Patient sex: M
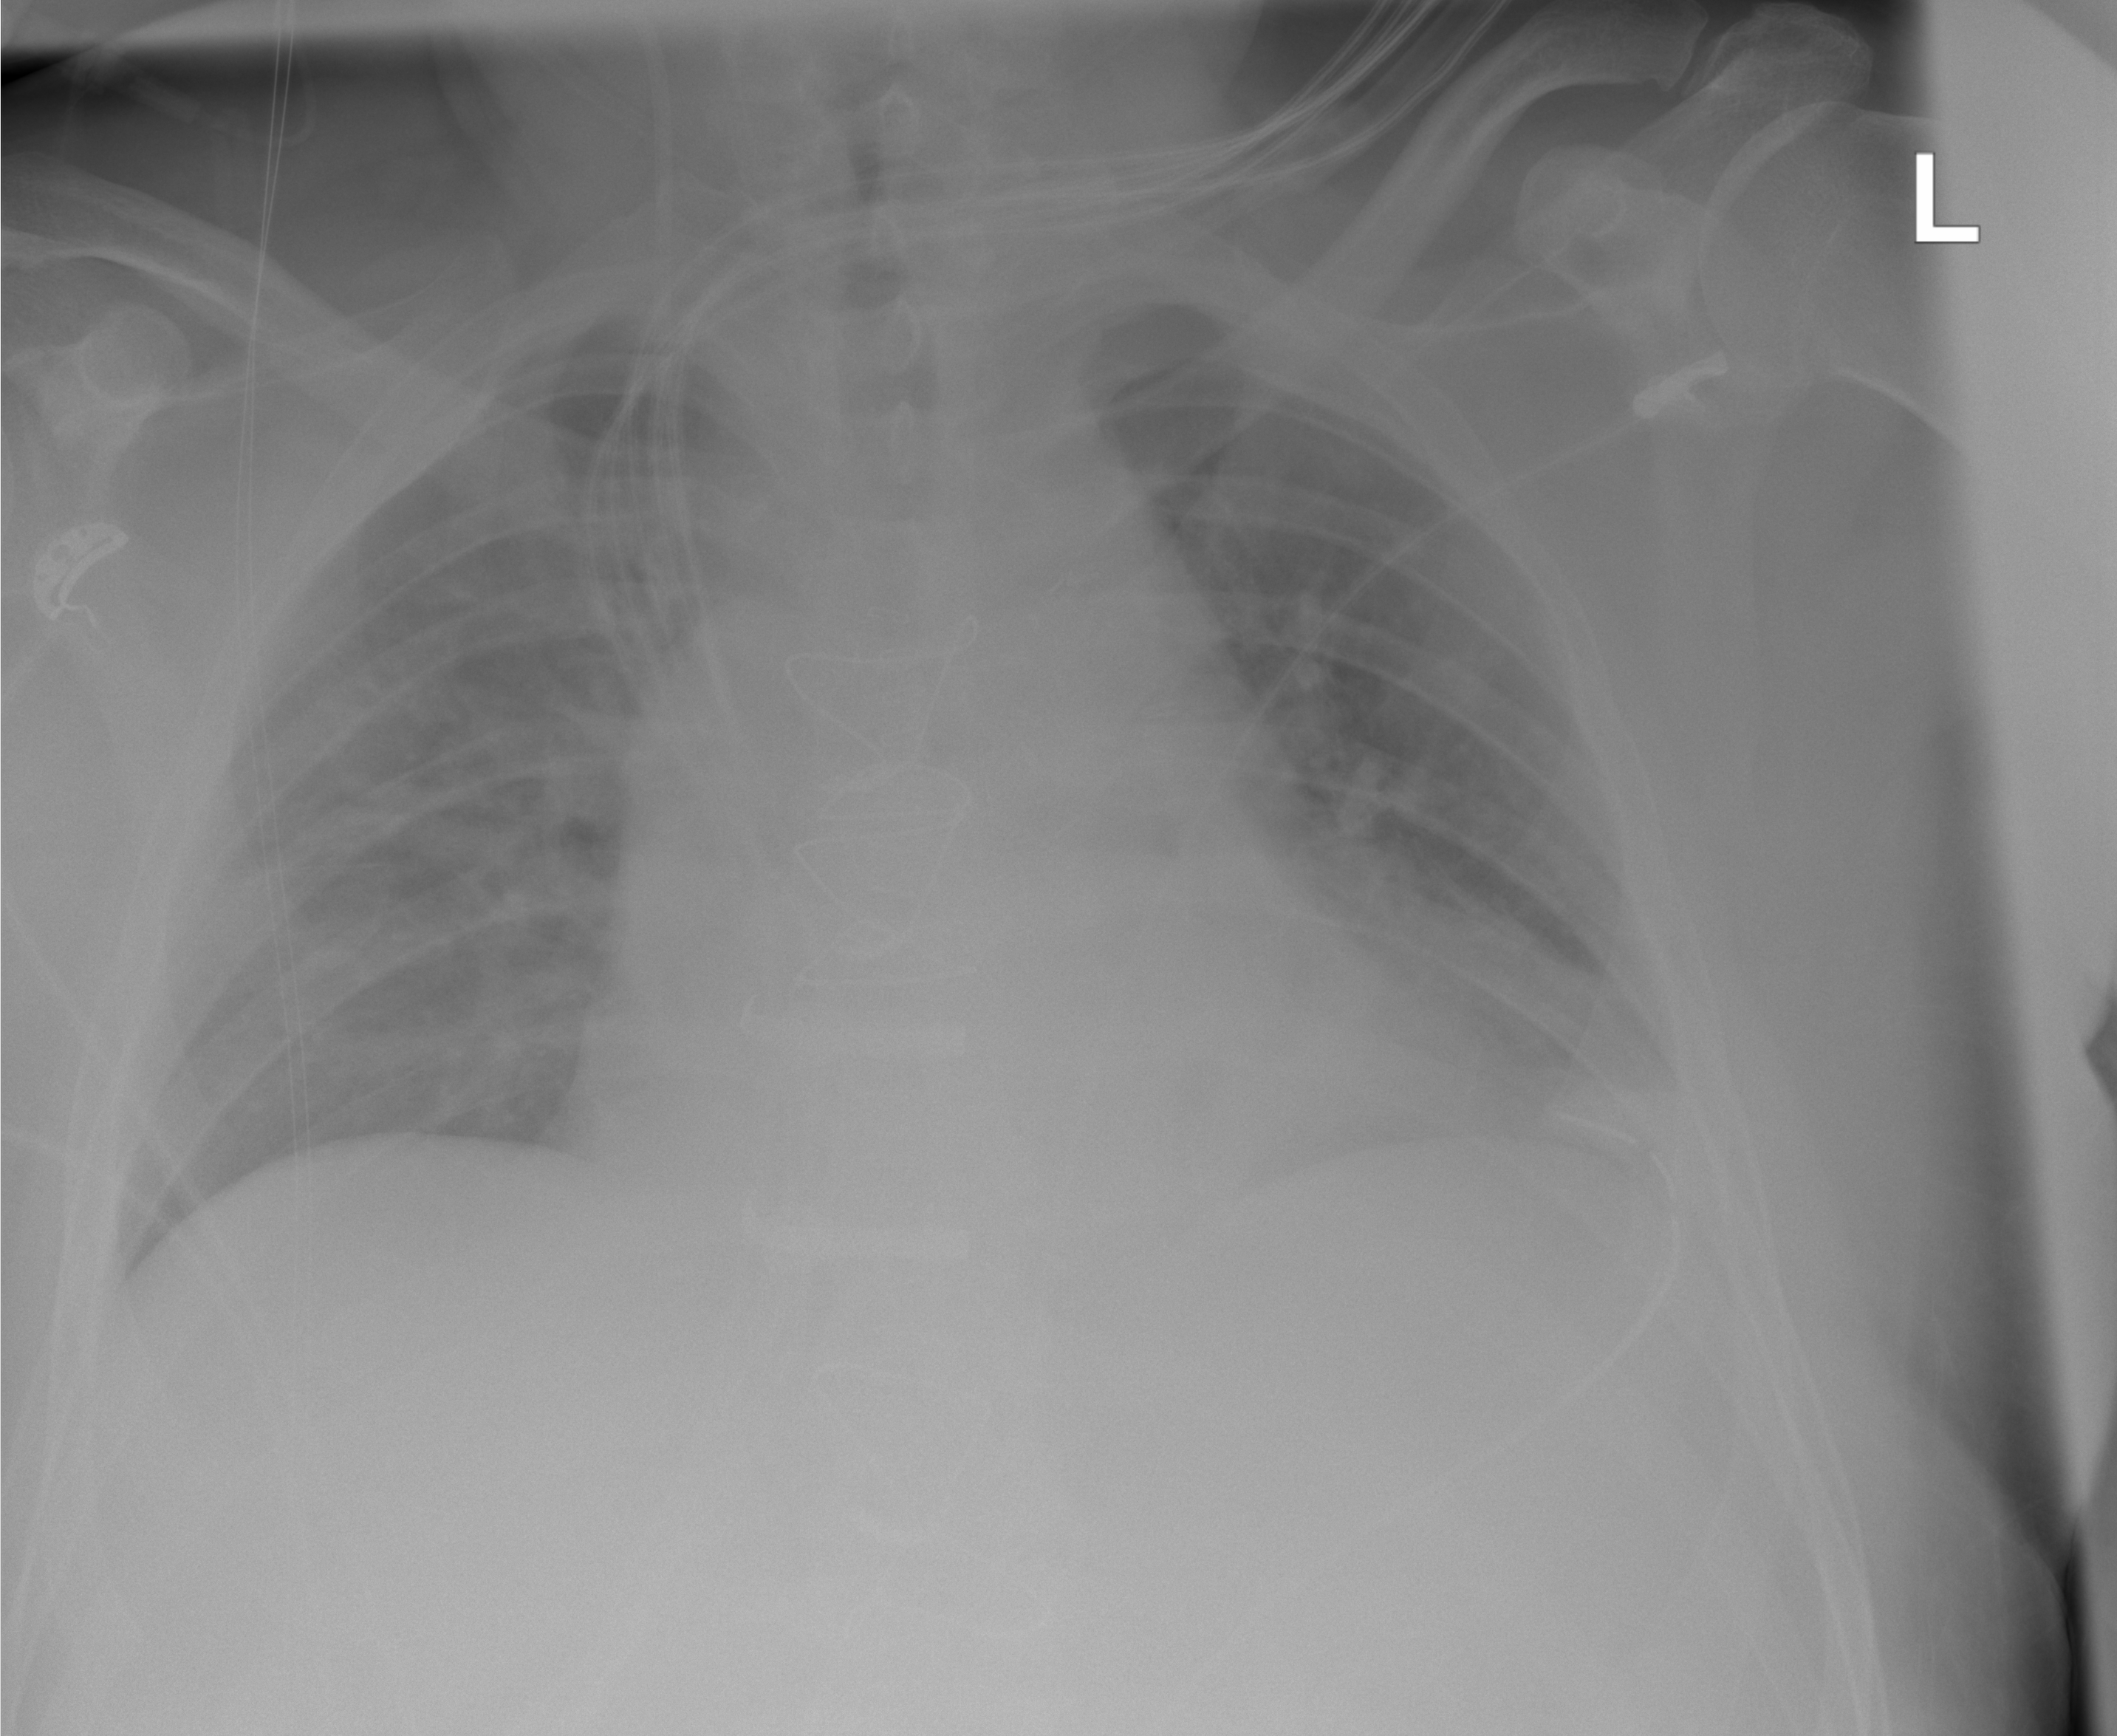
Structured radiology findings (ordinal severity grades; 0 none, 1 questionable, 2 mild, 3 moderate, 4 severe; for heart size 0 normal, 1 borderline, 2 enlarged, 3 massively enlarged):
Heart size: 1
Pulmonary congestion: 2
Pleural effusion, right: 0
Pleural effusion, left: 0
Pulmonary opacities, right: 0
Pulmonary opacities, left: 0
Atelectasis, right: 0
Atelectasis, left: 2